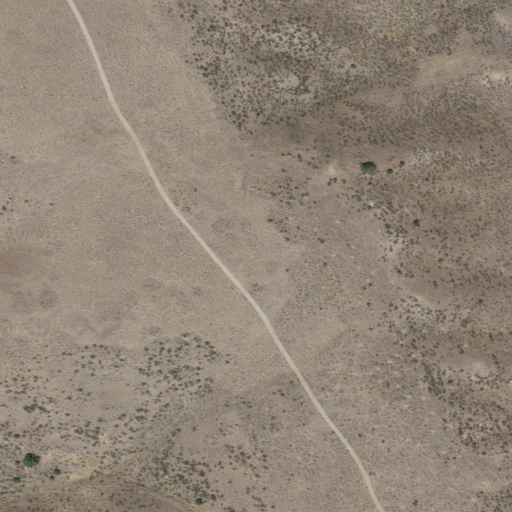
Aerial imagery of ridge(s) in Oregon named Thomas Creek Ridge containing shrub and grassland